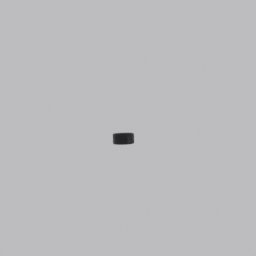
Label: mechanical